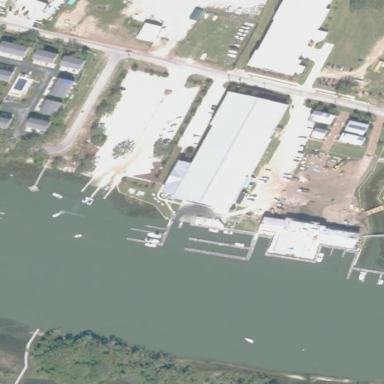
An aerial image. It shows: Boathouse building.